Field crop: maize
Growth stage: 2
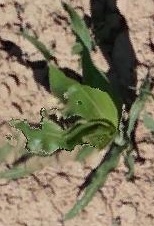
Species: maize